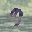
Label: 9